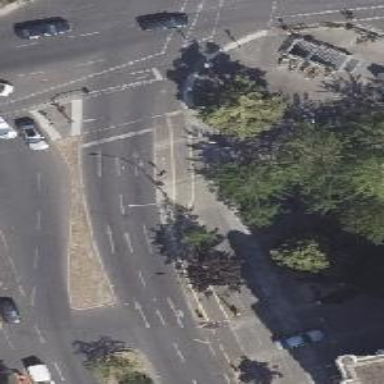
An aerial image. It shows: Cycleway track with kerb separation on the left side.